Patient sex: F
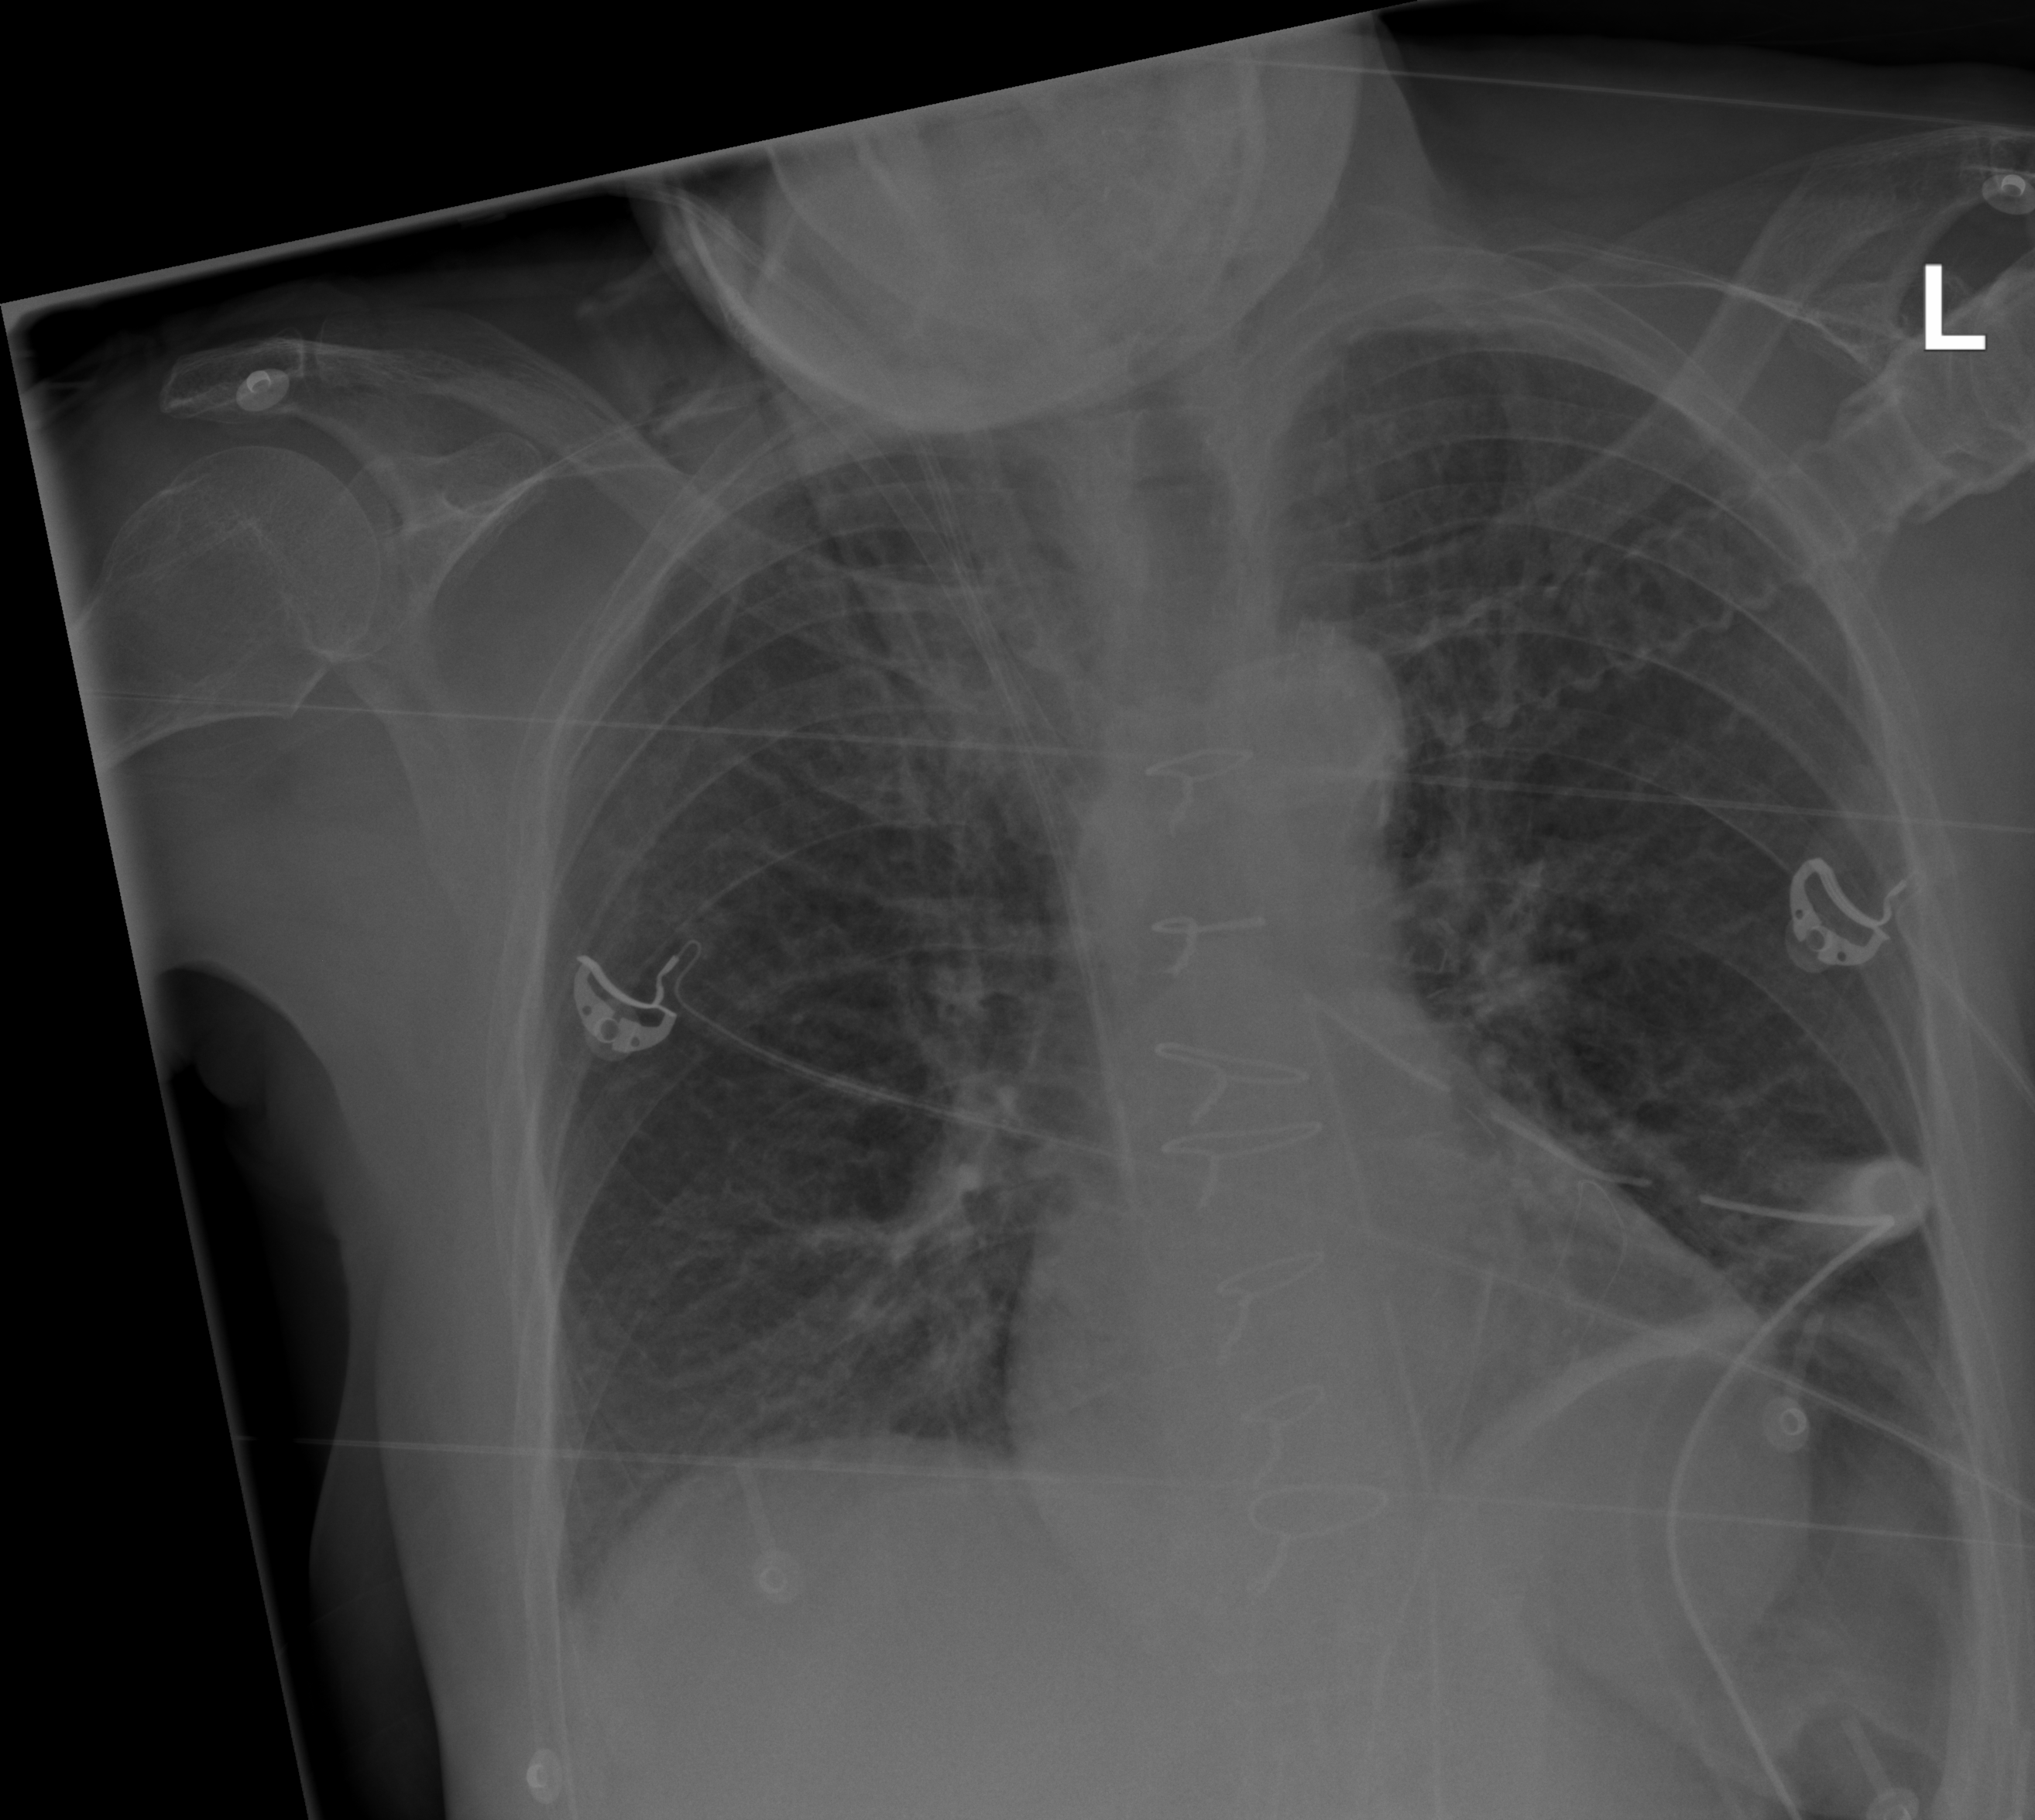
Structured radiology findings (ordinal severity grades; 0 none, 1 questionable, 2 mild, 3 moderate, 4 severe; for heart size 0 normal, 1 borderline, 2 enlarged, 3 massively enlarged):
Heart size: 2
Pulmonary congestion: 2
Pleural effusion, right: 2
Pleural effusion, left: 2
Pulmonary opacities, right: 1
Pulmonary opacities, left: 1
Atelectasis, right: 2
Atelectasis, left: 2